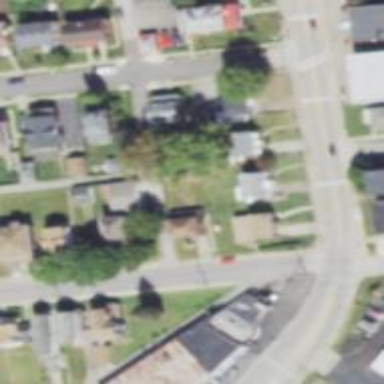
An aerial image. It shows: Alley classified as service road.